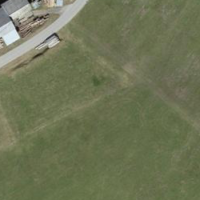
EUNIS habitat code: 24
Species observed at this site:
Lamium galeobdolon